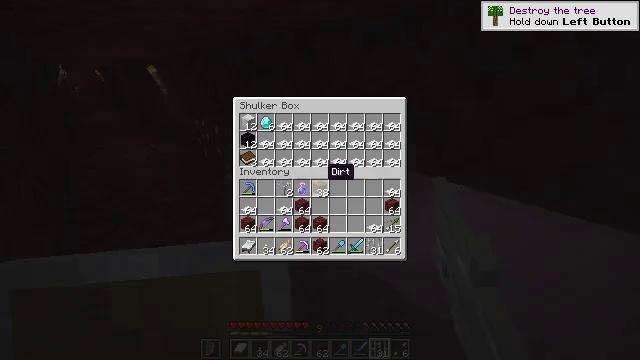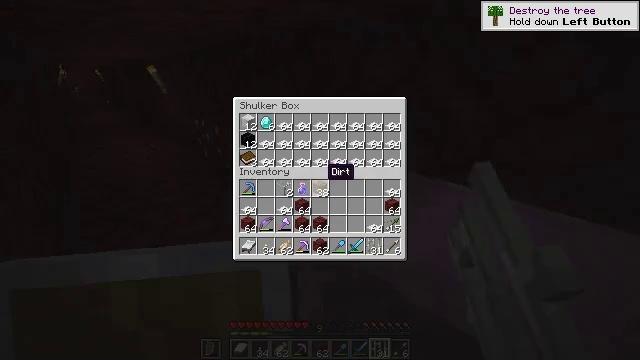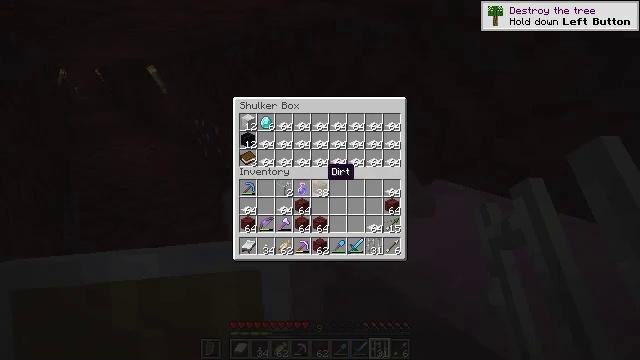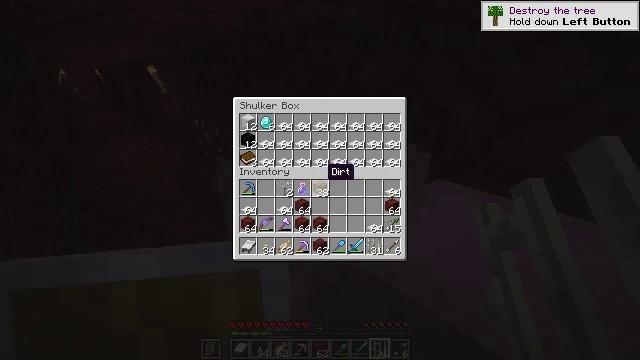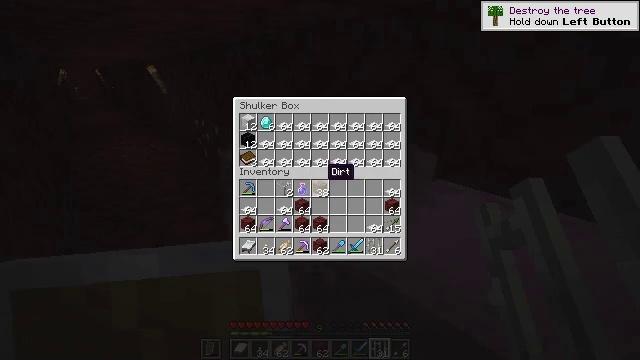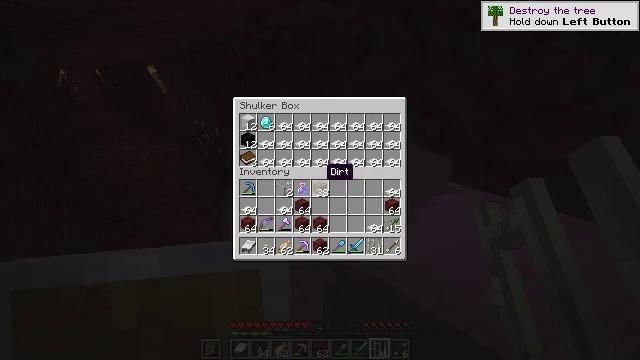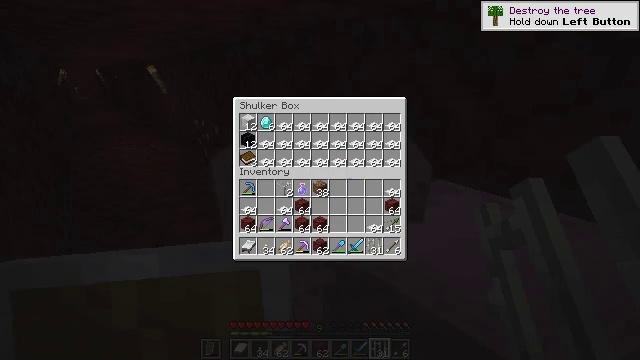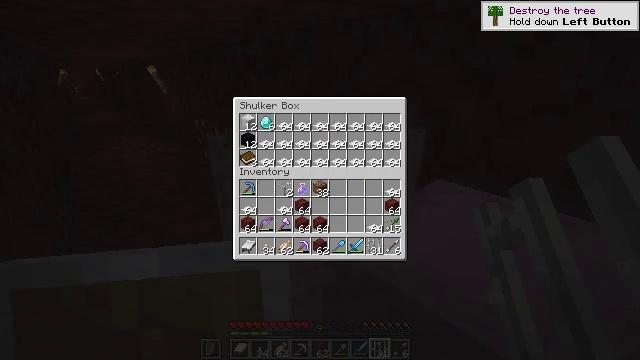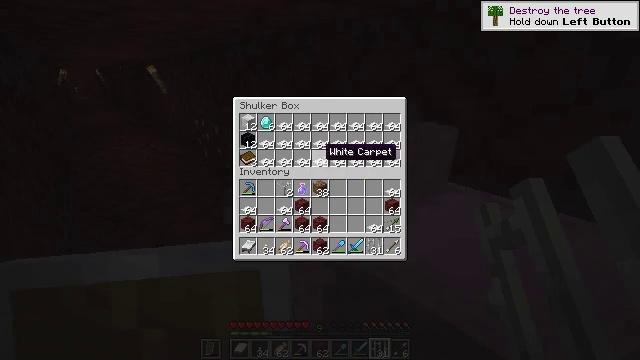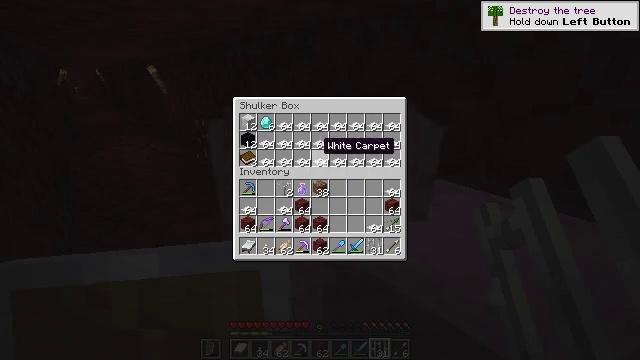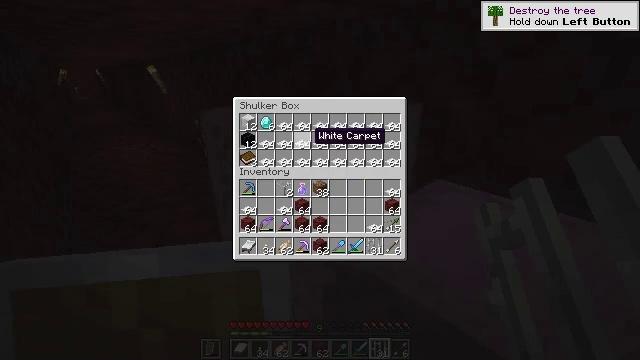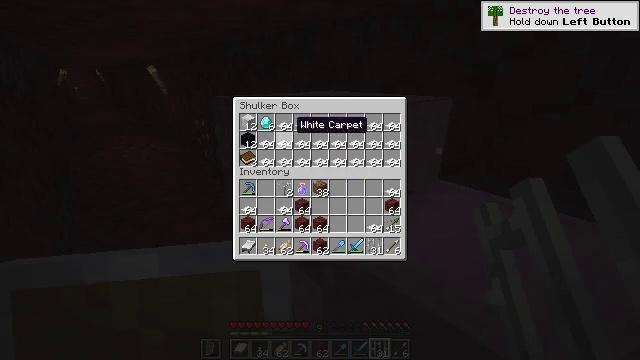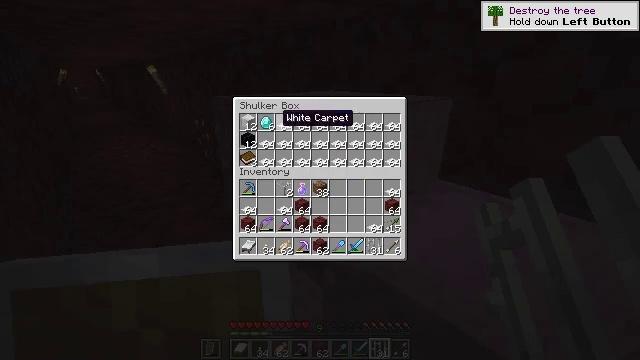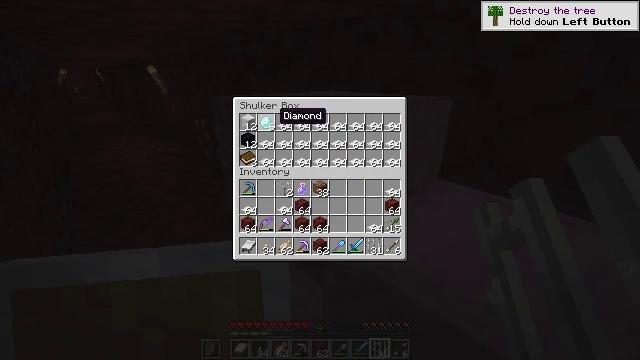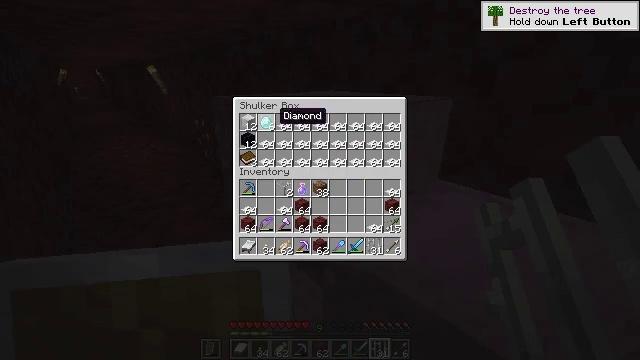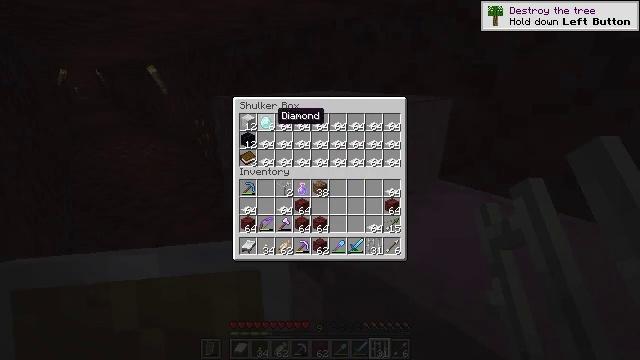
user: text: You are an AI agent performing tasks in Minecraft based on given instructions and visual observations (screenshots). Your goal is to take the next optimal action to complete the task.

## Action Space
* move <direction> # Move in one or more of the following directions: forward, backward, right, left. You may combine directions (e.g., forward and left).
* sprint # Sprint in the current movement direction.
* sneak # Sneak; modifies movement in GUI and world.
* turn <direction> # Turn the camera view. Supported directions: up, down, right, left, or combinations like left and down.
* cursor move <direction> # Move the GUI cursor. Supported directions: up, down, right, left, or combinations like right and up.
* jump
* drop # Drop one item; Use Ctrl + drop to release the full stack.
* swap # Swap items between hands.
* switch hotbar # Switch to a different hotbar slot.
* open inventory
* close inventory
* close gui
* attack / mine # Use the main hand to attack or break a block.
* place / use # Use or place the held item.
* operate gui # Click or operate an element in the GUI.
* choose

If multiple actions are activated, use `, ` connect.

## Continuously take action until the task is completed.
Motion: motion action
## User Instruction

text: Get ready to enchant items by crafting an enchanting table.
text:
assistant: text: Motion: no_op
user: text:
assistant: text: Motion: no_op
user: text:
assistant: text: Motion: no_op
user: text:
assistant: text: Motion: no_op
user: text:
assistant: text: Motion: no_op
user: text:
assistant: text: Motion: no_op
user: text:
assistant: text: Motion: cursor move up
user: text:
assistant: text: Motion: cursor move up
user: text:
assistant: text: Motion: no_op
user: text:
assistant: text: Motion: cursor move left and up
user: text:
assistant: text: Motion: sneak, cursor move left and up
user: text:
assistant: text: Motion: sneak, cursor move left and up
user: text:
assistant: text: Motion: sneak
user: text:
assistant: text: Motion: sneak
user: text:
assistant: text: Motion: sneak
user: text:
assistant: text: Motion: sneak
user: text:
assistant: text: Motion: sneak
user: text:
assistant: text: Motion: sneak
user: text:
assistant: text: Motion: sneak, choose
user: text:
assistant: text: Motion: sneak, choose
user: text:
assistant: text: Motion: sneak
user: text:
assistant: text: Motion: sneak
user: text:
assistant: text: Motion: sneak
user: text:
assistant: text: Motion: sneak
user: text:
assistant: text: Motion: sneak, choose
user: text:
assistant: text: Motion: sneak, choose
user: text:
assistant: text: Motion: sneak, choose
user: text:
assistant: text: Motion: sneak, cursor move down
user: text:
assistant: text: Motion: sneak
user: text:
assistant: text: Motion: sneak